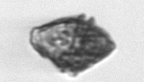
Label: Kryptoperidinium_triquetrum